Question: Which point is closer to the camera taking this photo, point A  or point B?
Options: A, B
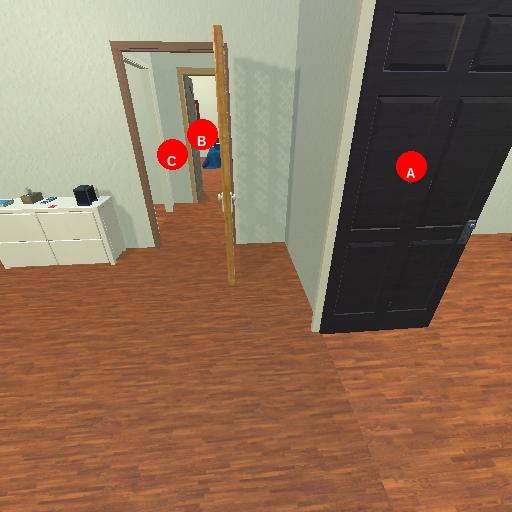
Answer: A